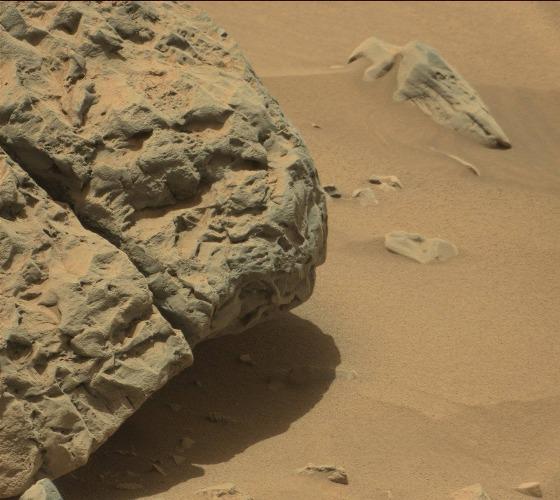
Terrain classes present: Bedrock, Gravel / Sand / Soil, Rock, Shadow